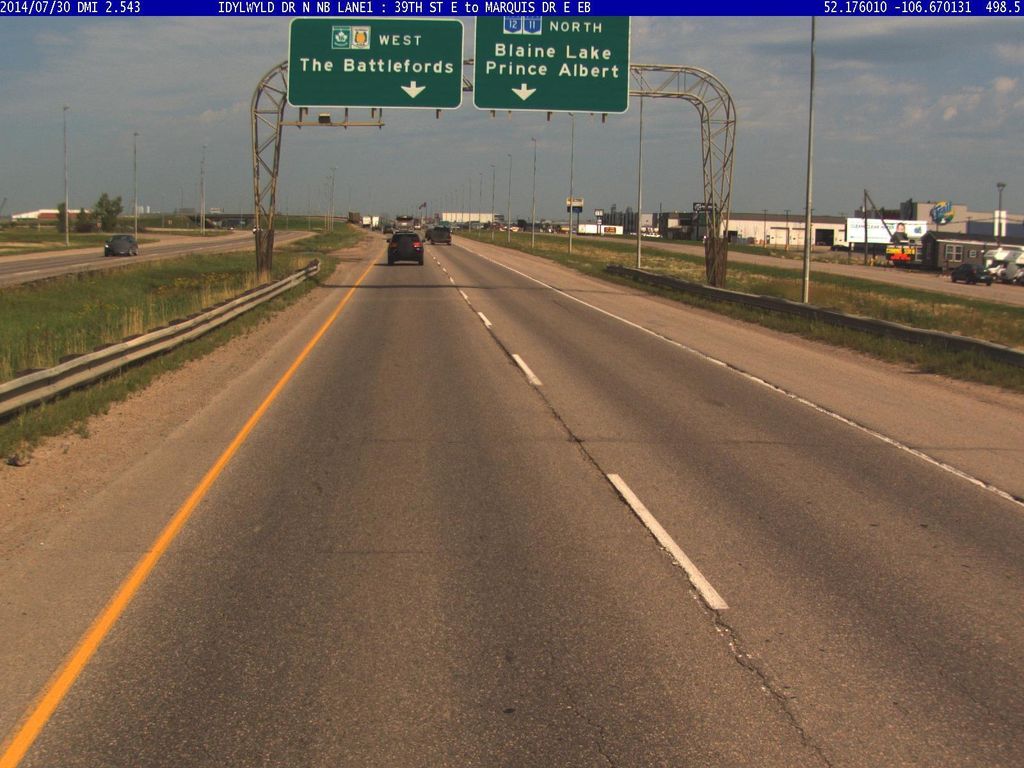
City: saskatoon